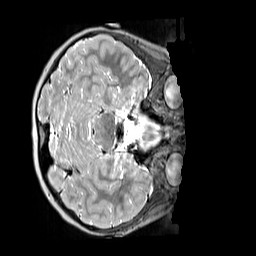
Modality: T2w
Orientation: axial
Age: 11
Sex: female
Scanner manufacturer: siemens
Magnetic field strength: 3 T
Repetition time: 3.2 s
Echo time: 0.408 s